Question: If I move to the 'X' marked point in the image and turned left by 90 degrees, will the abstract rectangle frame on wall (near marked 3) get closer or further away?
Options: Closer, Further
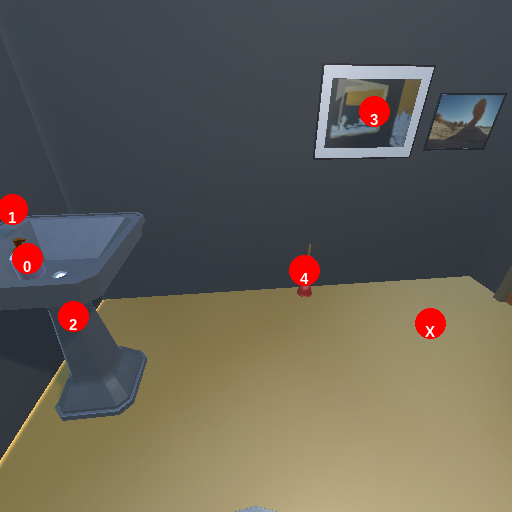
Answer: Closer